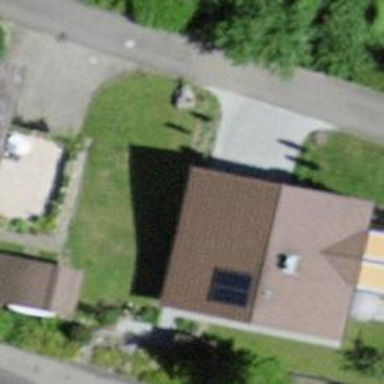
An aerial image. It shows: Residential building.